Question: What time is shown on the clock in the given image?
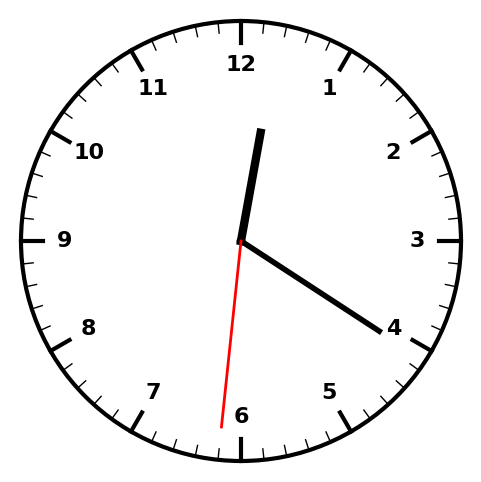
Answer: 12:20:31